Question: After I've run an update in my Eclipse Luna SR2 (4.4.2) I got m2e 1.6.1.20150625-2338 installed. For a project where I use 'maven-war-plugin' now I get the following errors in the problems view:

Full text:
> Conflicting lifecycle mapping (plugin execution
"org.apache.maven.plugins:maven-war-plugin:2.3:war (execution:
war-standalone, phase: package)"). To enable full functionality,
remove the conflicting mapping and run Maven->Update Project
Configuration.Conflicting lifecycle mapping (plugin execution
"org.apache.maven.plugins:maven-war-plugin:2.3:war (execution:
war-standalone, phase: package)"). To enable full functionality,
remove the conflicting mapping and run Maven->Update Project
Configuration.
The plugin configuration didn't cause a problem with the previous version of m2e. It looks ok in the pom, nothing unusual:
'''
<plugin>
<groupId>org.apache.maven.plugins</groupId>
<artifactId>maven-war-plugin</artifactId>
<executions>
<execution>
<id>war-standalone</id>
<goals>
<goal>war</goal>
</goals>
<phase>package</phase>
<configuration>
...
</configuration>
</execution>
<execution>
<id>war-overlay</id>
<goals>
<goal>war</goal>
</goals>
<phase>package</phase>
<configuration>
...
</configuration>
</execution>
</executions>
</plugin>
'''
The lifecycle-mapping for 'maven-war-plugin' isn't configured in the pom. I checked if it is in parent poms but couldn't find anything. None is in the workspace lifecycle mappings metadata as well.
Then I noticed m2e-wtp plugin (where the mapping seems to come from) was still an old version. I updated it to 1.2.0.20150602-1740 but it didn't resolve the problem.
Any idea how to track down where is the conflicting mapping or maybe how to resolve the issue properly?
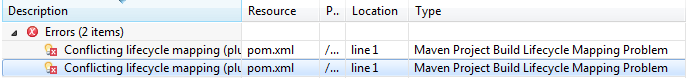
Answer: The problem has been reported and a <URL> has been created for that.
Note that it has been fixed in m2e v1.6.2.